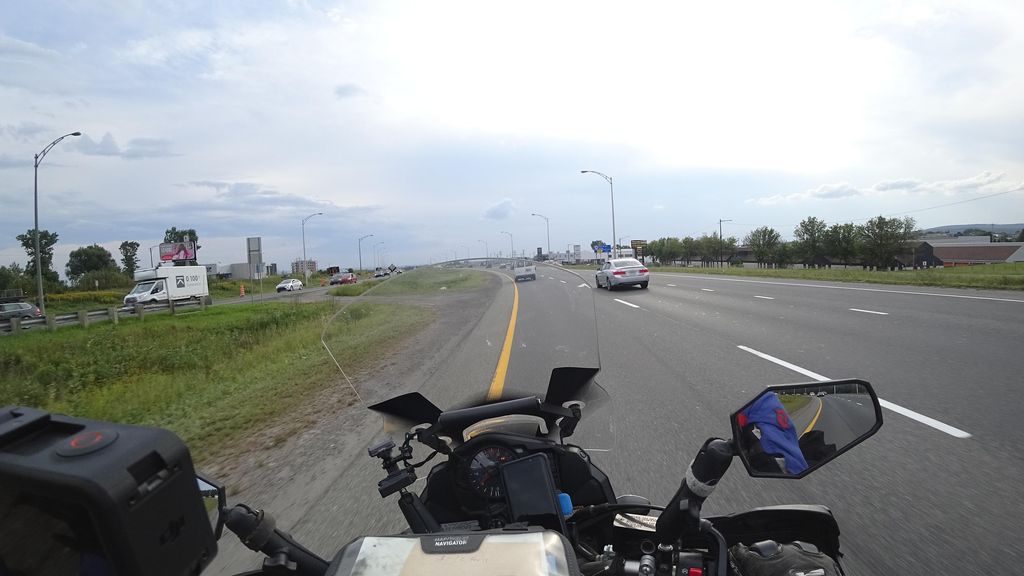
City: quebec_city